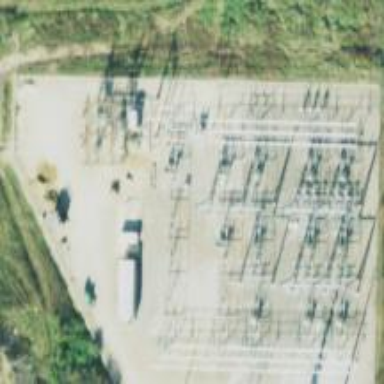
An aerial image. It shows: Switch used for power control.